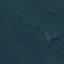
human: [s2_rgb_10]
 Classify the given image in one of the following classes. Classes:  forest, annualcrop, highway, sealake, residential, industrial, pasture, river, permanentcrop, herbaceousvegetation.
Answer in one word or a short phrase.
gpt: Forest